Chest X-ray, AP view. Patient: 43 years old, sex M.
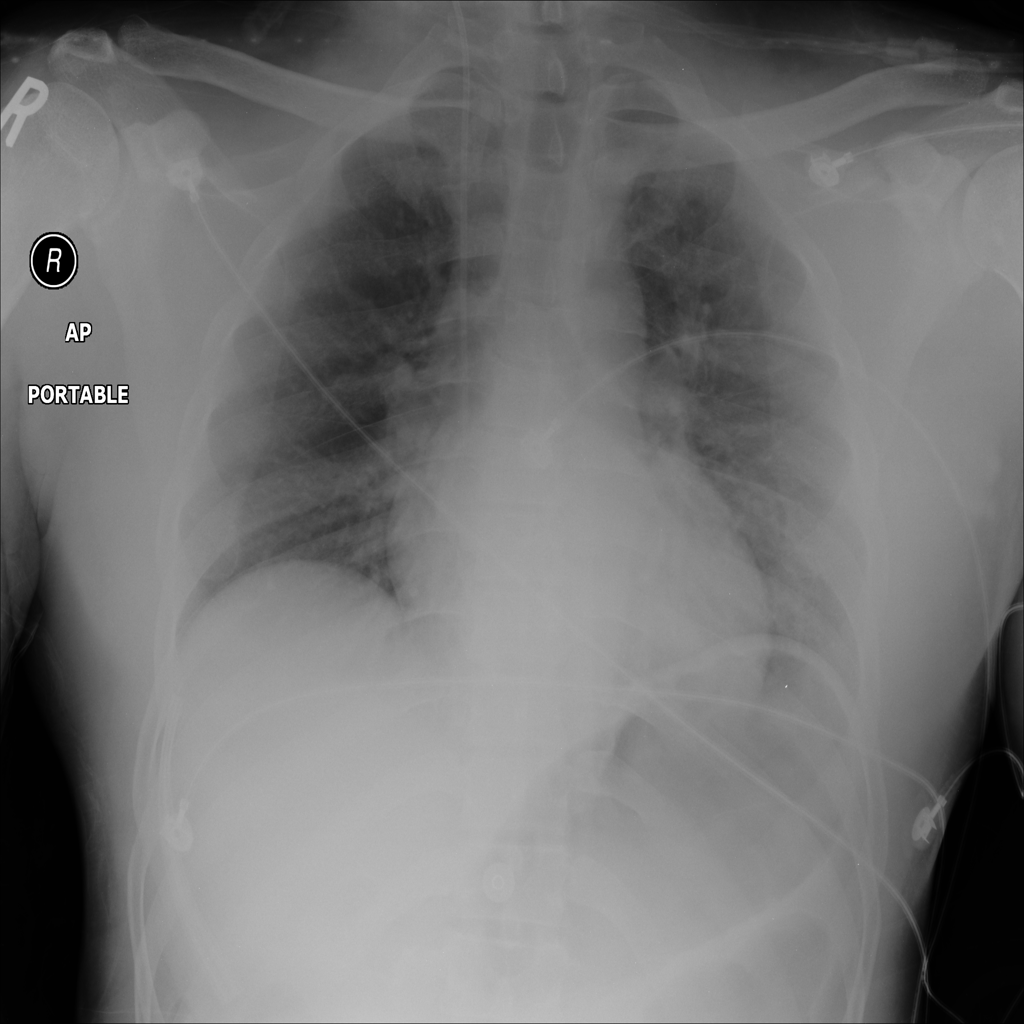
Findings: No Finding